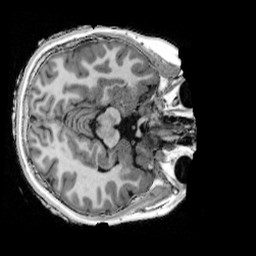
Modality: UNIT1_denoised
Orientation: axial
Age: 10
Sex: female
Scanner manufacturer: siemens
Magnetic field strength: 3 T
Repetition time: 4 s
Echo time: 0.00303 s